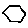
Label: hexagon